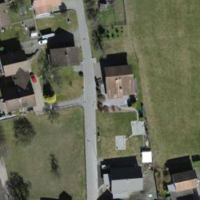
EUNIS habitat code: 54
Species observed at this site:
Prunus padus